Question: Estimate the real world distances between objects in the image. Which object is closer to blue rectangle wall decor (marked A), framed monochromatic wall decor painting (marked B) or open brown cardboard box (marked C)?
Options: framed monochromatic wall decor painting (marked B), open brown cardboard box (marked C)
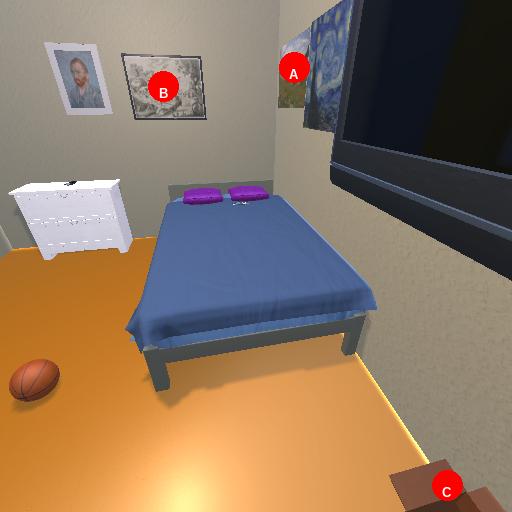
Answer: framed monochromatic wall decor painting (marked B)